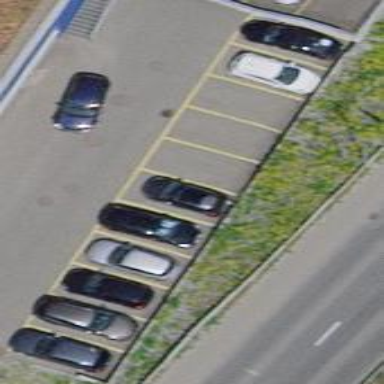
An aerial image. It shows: Parking available on the street side.